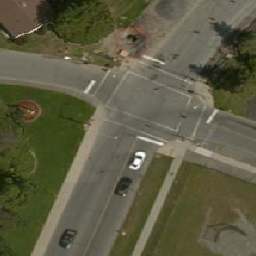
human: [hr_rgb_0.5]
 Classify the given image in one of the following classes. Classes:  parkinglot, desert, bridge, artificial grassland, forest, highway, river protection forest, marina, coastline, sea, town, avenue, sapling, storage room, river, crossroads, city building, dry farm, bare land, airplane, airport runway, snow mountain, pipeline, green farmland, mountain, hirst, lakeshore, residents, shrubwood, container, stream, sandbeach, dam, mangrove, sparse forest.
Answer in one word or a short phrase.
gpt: crossroads